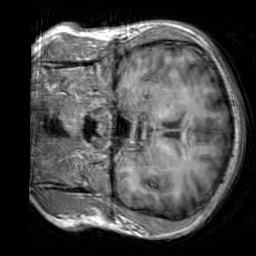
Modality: T1w
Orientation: coronal
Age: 22
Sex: male
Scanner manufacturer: siemens
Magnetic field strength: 3 T
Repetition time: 2.3 s
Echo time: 0.00303 s